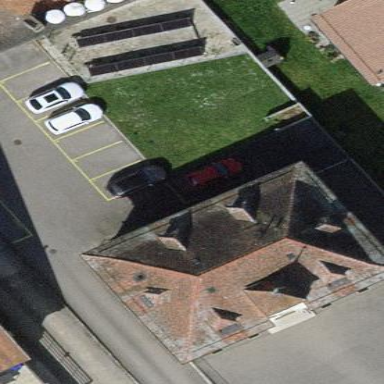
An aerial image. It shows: School building or complex.